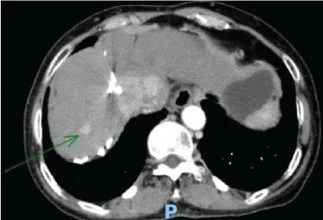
Enhanced CT revealed a mass tumor in the S5/S8 segment of the liver.
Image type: radiology (ct)